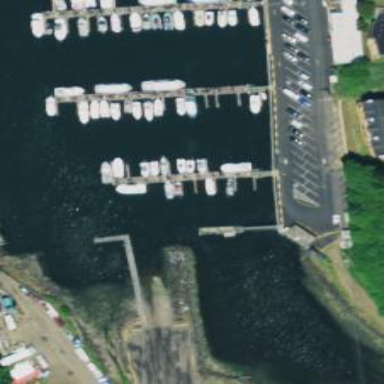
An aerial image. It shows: Man-made pier.